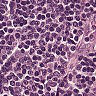
Metastatic tissue present: no